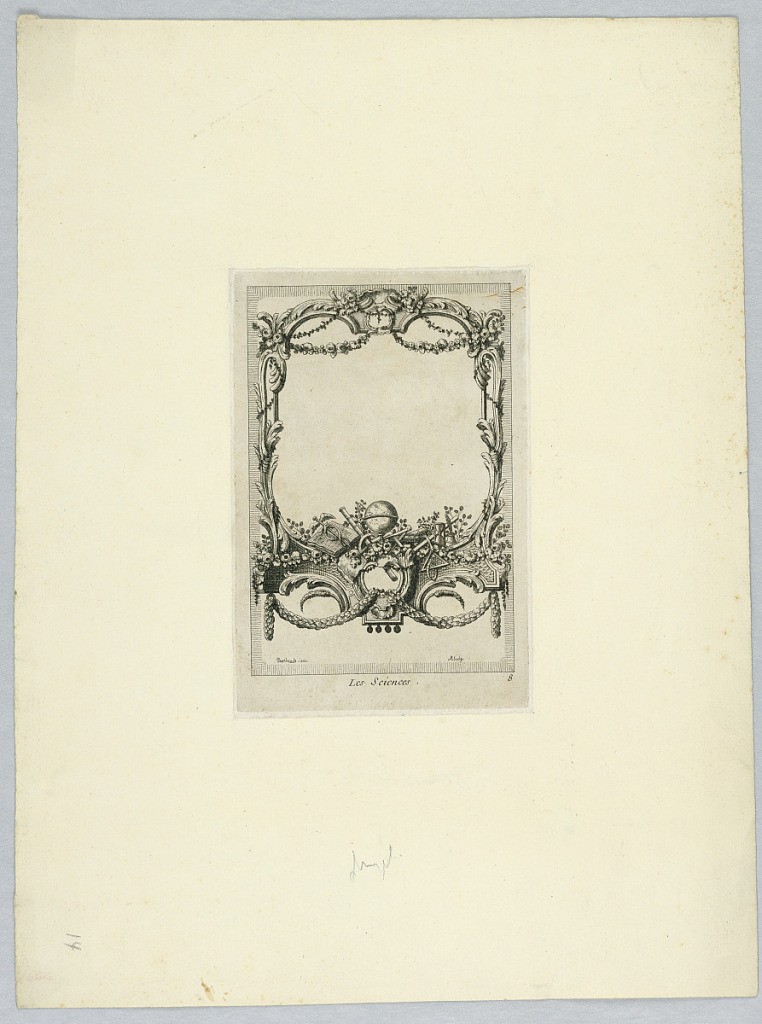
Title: Cartel with Scientific Motifs
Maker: Pierre-Gabriel Berthault, French, 1737–1831
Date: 1748–1776
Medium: Engraving on paper
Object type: Print
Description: Cartel with Scientific Motifs